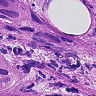
Metastatic tissue present: yes